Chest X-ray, PA view. Patient: 34 years old, sex M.
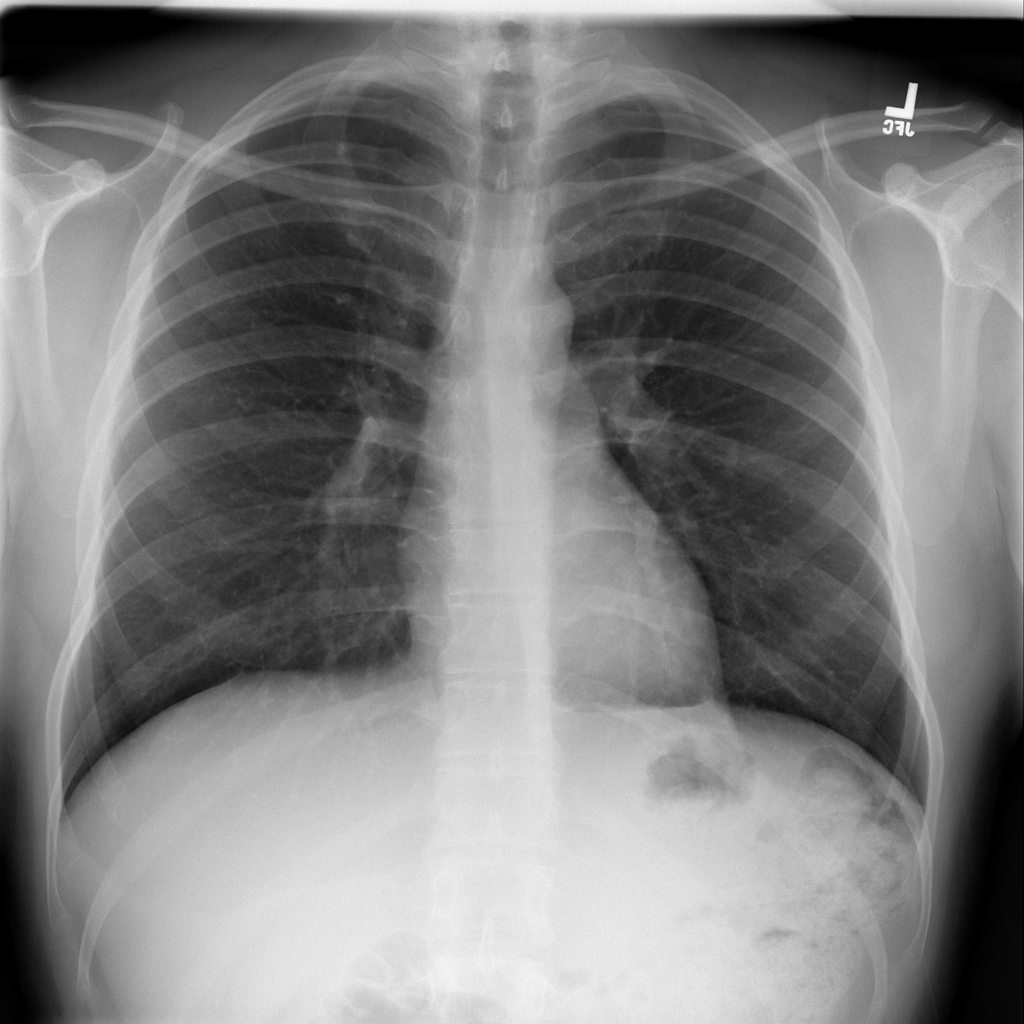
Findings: No Finding